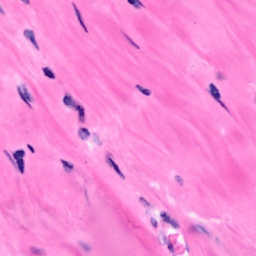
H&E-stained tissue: Breast